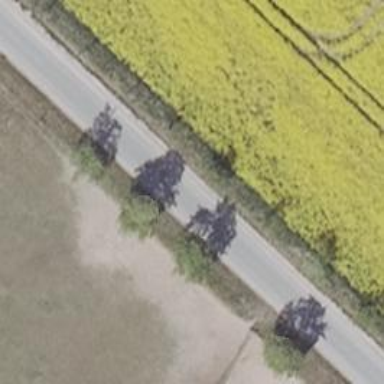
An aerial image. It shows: Row of deciduous broadleaved trees.